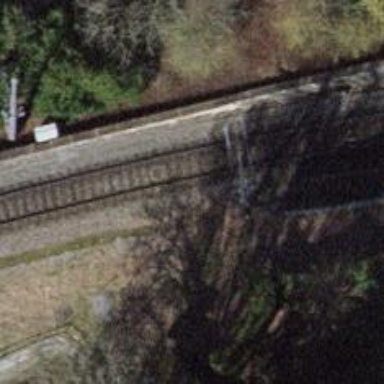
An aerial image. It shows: Single-track electrified railway with contact line.